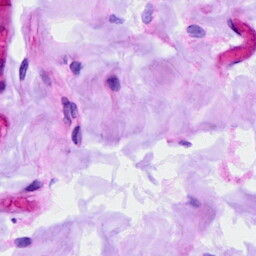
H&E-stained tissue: Ovarian